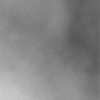
Label: dusty